Question: mybatis-generator-maven-plugin has dependencies of sisu-guava(maven-plugin-api) and google-collect(plexus-container-default). Both of them has com.google.common.collect.Ordering class, but
the one in google-collect does not have the "reverse" function. How can I make sure the reverse function in sisu-guava is called.
Also, why the war package has maven related jars like "maven-plugin-api-3.0.4.jar" , "maven-model-3.0.4.jar". I don't think they are useful for tomcat .

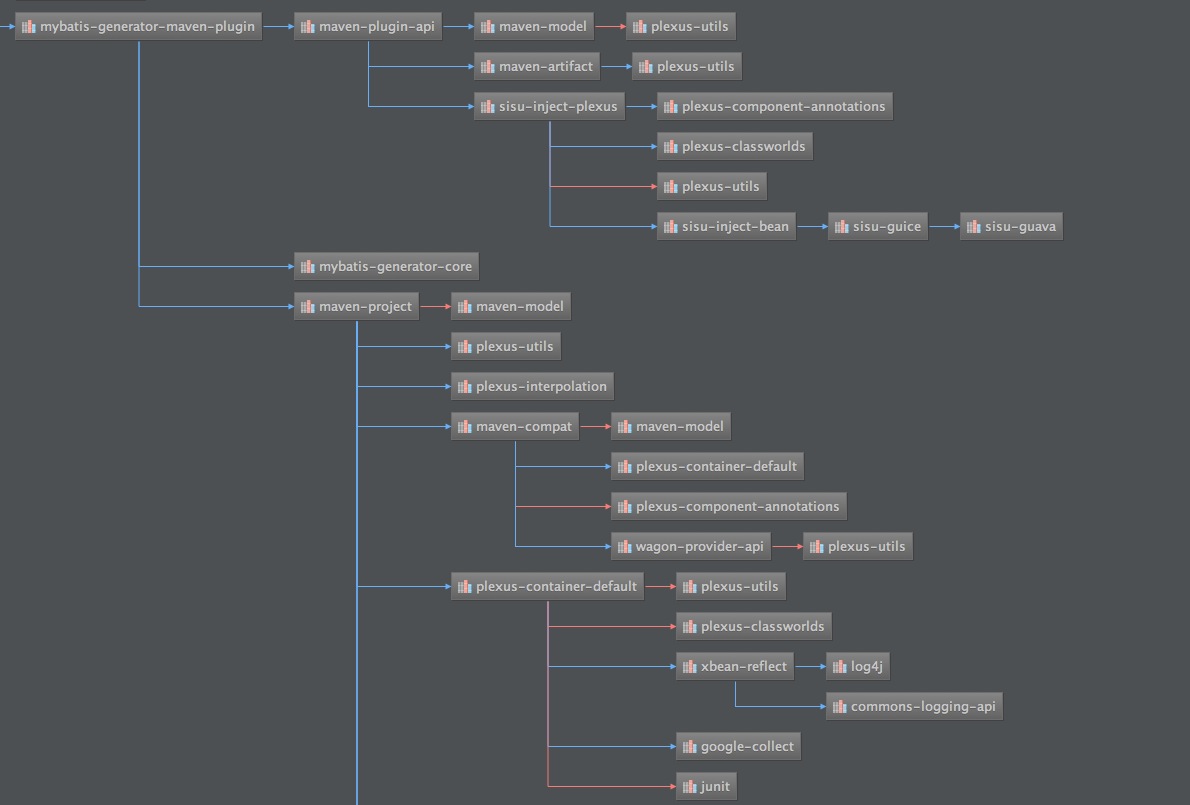
Answer: It sounds like you have a plugin as a dependency defined in your pom which is simply wrong. If you need to use a plugin use it as plugin and NOT as dependency.